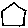
Label: house